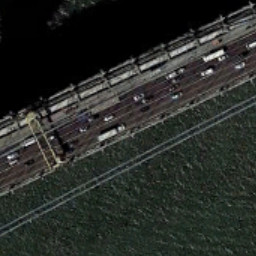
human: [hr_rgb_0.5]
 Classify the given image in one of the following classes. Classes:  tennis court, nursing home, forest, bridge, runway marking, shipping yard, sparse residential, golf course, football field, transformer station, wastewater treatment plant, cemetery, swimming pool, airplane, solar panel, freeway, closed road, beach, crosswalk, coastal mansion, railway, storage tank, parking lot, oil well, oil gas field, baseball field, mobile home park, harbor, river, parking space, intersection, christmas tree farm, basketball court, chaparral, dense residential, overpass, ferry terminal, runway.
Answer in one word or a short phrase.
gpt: bridge